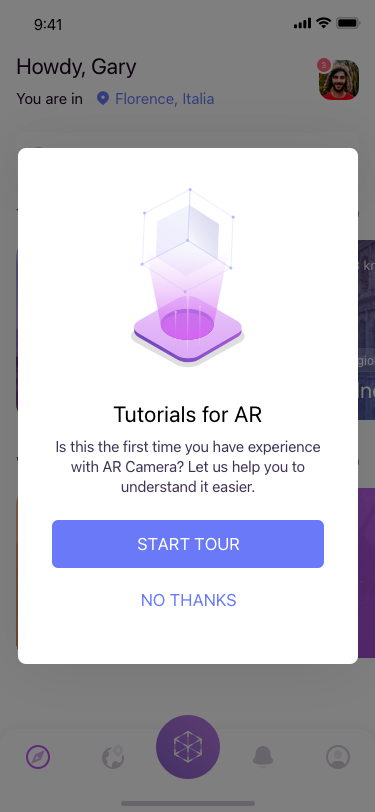
Text in this UI design:
Howdy, Gary
Florence, Italia
You are in
Where to Eat
Drink & Wine
Where to go
Centro Storico
#nature
4.5
680 m
Sydney
#religion
23 km
Top Destinations
Tutorials for AR
Is this the first time you have experience with AR Camera? Let us help you to understand it easier.